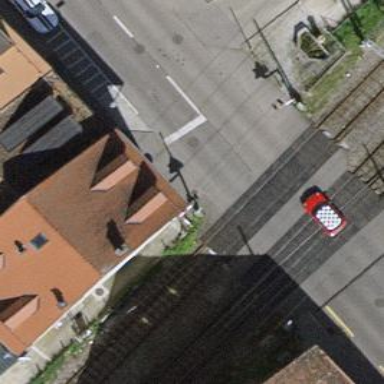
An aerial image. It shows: Double-half barrier at railway crossing.